Interaction volume radius: 5 \u00c5
Interaction volume height: 30 \u00c5
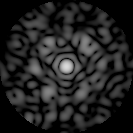
Disorder parameter: 0.7209